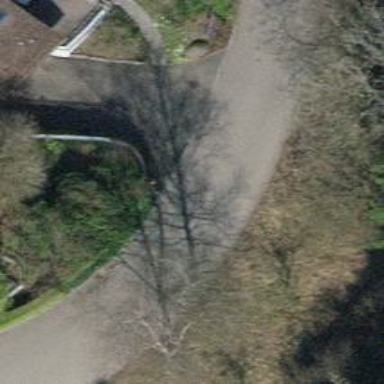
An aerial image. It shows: Paved residential road.